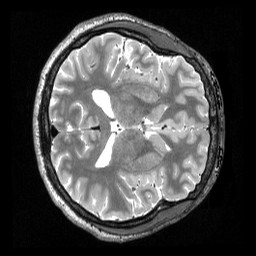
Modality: T2w
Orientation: axial
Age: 23
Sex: male
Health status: healthy
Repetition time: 3.2 s
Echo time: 0.563 s